Question: I want to generate a plot looking like this:

Could you give me a hint how top achieve that? I startet with:
'''
T1 <- c(23.2,34.5,76.3,65.8,12.6)
T2 <- c(15.6,12.4,21.8,20,5.2)
T3 <- c(15.6,12.4,21.8,20,5.2)
A <- gl(5,1,5,labels=c("Mahen","Wenden","Schwaden","Pressen","Abtransport"))
data <- cbind(T1,T2,T3)
rownames(data) <- levels(A)
barplot(x1,names.arg=levels(A))
barplot(x3,names.arg=levels(A))
#barplot(t(data),beside=F, ylim=c(0,100),legend.text=colnames(data),
barplot(t(data),beside=F, legend.text=colnames(data),
col=c("grey50","grey80"),ylab="Arbeitszeitbedarf [h/ha]")
'''
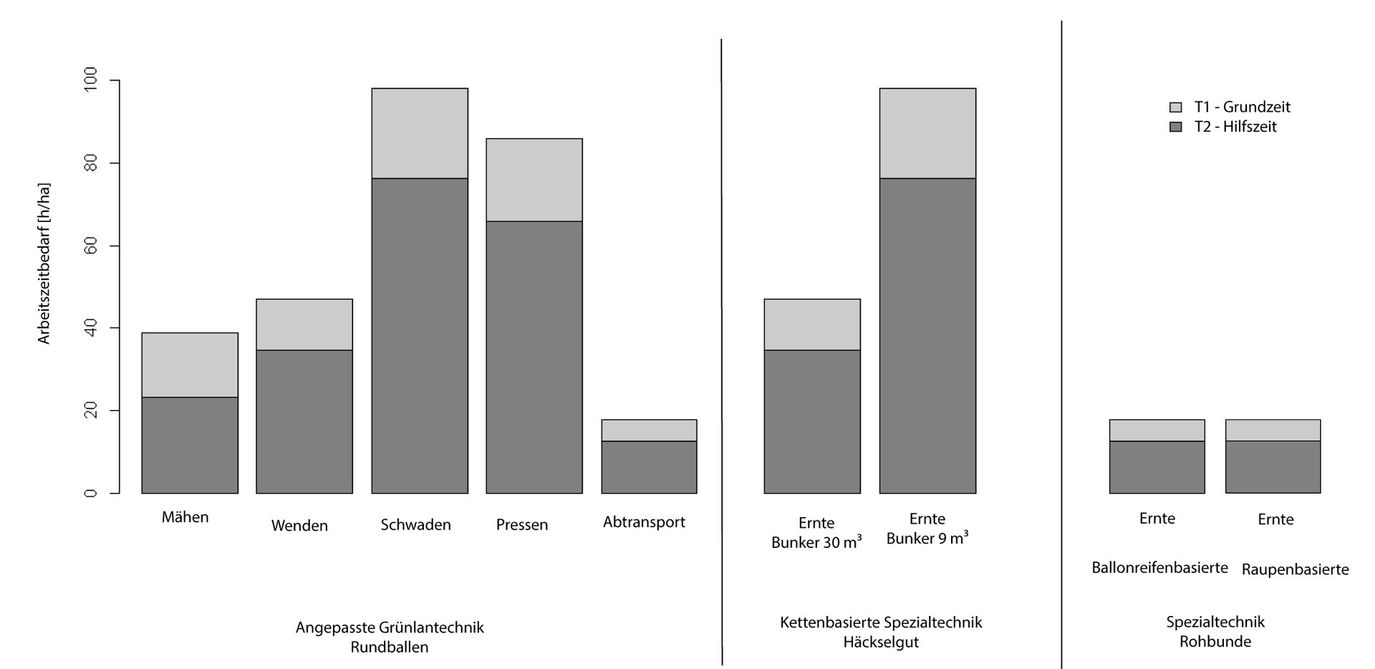
Answer: This is somewhat like you requested... except for all the missing values that you do not provide.
'''
png('rplot2.png'); par(mar=c(5,4,4,5) )
data <- cbind('T1 - Grundzeit'=T1,'T2 - Hilfszeit'=T2)
rownames(data) <- levels(A)
barplot(t(data),beside=F, legend.text=colnames(data),
col=c("grey50","grey80"),ylab="Arbeitszeitbedarf [h/ha]",
args.legend=list(inset=4,x=7,y=70))
dev.off()
'''